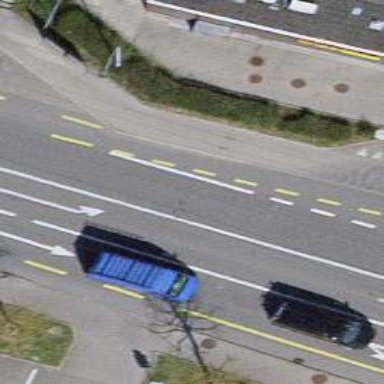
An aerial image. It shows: Asphalt secondary road with designated cycle lane. Trolley wires are present along the road.